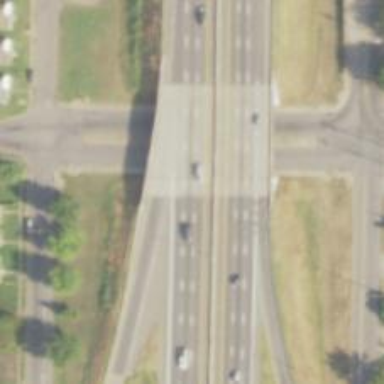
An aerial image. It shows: Beam bridge on motorway.